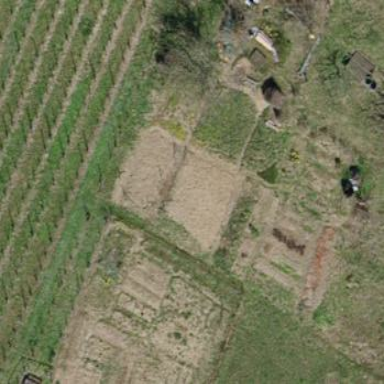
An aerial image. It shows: Allotments area.